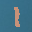
Label: 1